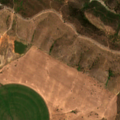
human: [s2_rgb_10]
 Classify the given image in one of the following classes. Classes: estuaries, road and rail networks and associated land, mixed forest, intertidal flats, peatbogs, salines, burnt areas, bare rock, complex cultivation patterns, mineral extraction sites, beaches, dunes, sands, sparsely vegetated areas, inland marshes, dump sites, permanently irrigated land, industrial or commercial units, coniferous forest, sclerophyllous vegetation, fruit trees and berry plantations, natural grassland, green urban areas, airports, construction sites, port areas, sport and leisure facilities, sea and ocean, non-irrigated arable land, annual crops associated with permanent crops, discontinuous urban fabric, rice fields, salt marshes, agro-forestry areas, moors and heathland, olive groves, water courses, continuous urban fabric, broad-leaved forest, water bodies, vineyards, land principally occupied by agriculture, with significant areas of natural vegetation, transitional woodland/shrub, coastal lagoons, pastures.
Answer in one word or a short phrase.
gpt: non-irrigated arable land, permanently irrigated land, broad-leaved forest, transitional woodland/shrub